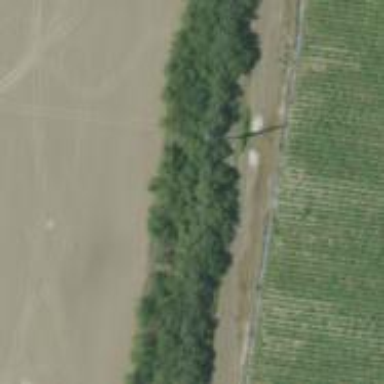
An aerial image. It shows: Power pole.